Question: I need to take a long (max resolution) image and wrap it into a circle. So imagine bending a steel bar so that it is now circular with each end touching.

I have been banging my head against threejs for the last 8 hours and have so far managed to apply the image as a texture on a circle geometry, but can't figure out how to apply the texture to a long mesh and then warp that mesh appropriately. The warping doesn't need to be (and shouldn't be) animated. What we basically have is a 360 panoramic image that we need to "flatten" into a top-down view.
In lieu of sharing my code (as it's not significantly different), I've so far been playing around with this tutorial:
<URL>
And I do (I think) understand the broad strokes at this point.
Other things I've tried is to use just canvas to slice the image up into strips and warp each strip... this was horribly slow and I couldn't get that to work properly either!
Any help/suggestions?
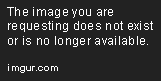
Answer: So here's a function using canvas's context2d that does the job.
The idea is to go around all the circle by a small angular step and to draw a thin slice of 'texture' along the circle radius.
To make it faster, only way i see is to compute by hand the transform to do one single setTransform instead of all this stuff.
The step count is optimal with step = atan(1, radius)
(if you do the scheme it's obvious : to go one y up when you're radius far from the center then tan = 1/radius => step angle = atan(1, radius).)
fiddle is here :
<URL>
A small example with a cloudy landscape :

'''
// draw the part of img defined by the rect (startX, startY, endX, endY) inside
// the circle of center (cx,cy) between radius (innerRadius -> outerRadius)
// - no check performed -
function drawRectInCircle(img, cx, cy, innerRadius, outerRadius, startX, startY, endX, endY) {
var angle = 0;
var step = 1 * Math.atan2(1, outerRadius);
var limit = 2 * Math.PI;
ctx.save();
ctx.translate(cx, cy);
while (angle < limit) {
ctx.save();
ctx.rotate(angle);
ctx.translate(innerRadius, 0);
ctx.rotate(-Math.PI / 2);
var ratio = angle / limit;
var x = startX + ratio * (endX - startX);
ctx.drawImage(img, x, startY, 1, (endY - startY), 0, 0, 1, (outerRadius - innerRadius));
ctx.restore();
angle += step;
}
ctx.restore();
}
'''